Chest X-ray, PA view. Patient: 60 years old, sex M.
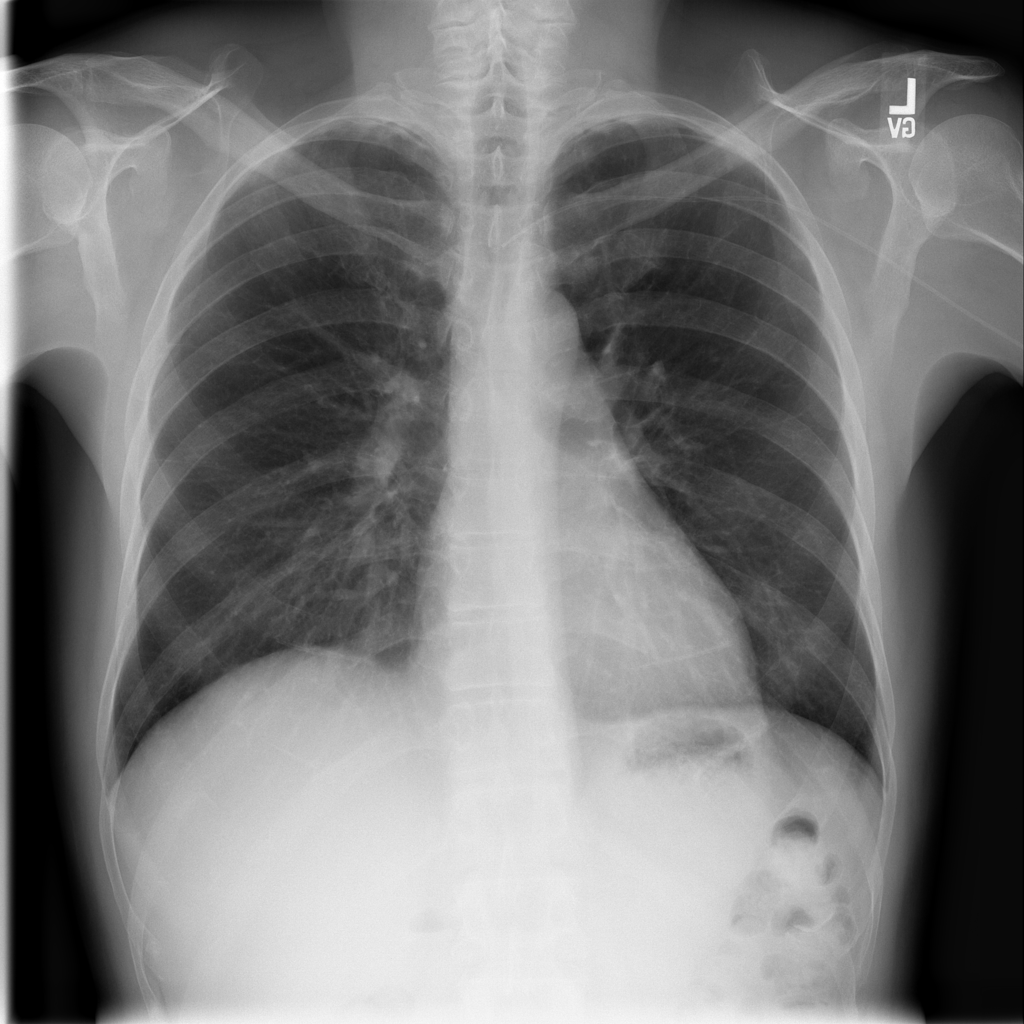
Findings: No Finding